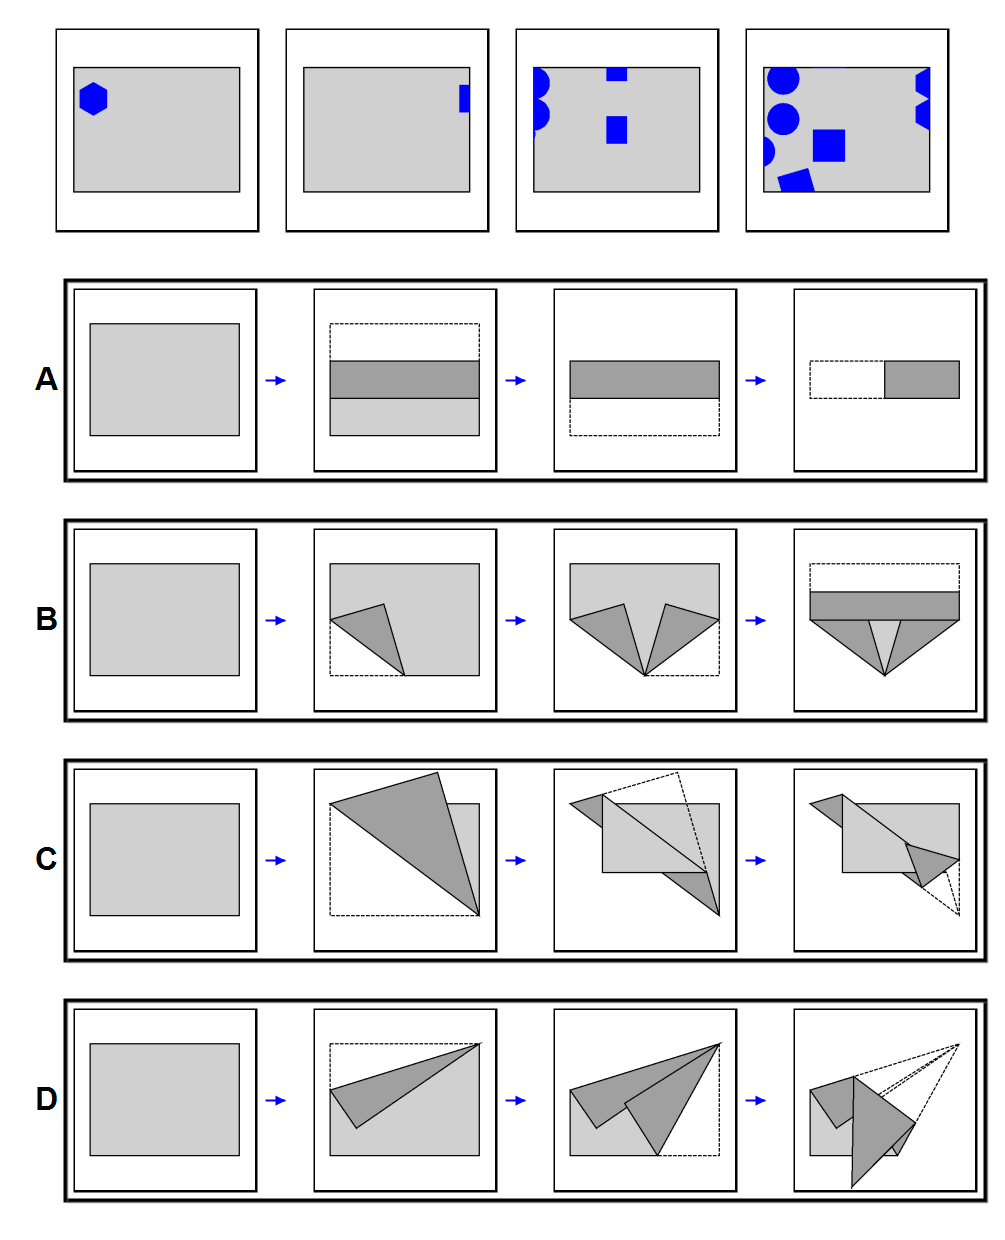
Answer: B